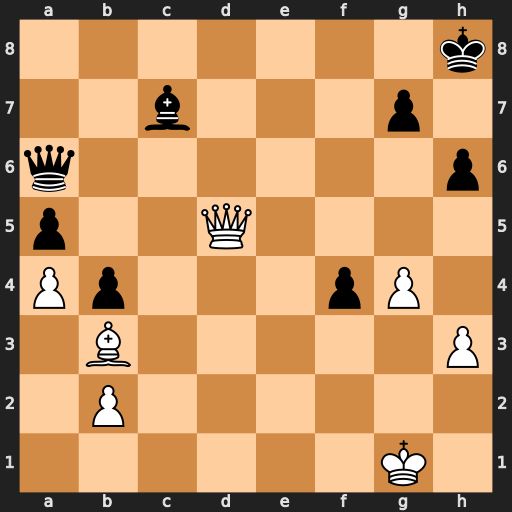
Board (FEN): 7k/2b3p1/q6p/p2Q4/Pp3pP1/1B5P/1P6/6K1
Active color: w
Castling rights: -
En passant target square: -
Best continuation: Qg8#